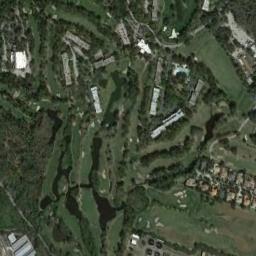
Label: golf_course